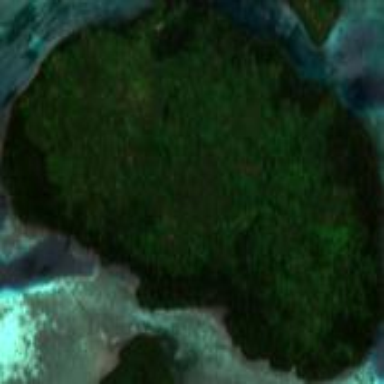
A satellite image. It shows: Island with natural coastline.